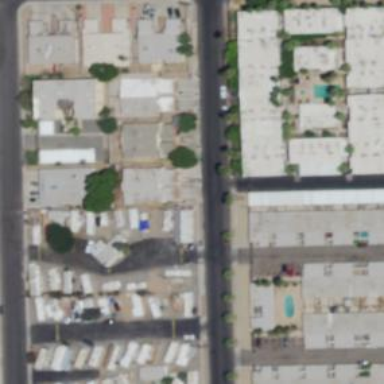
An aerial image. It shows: Alley classified as service road.